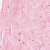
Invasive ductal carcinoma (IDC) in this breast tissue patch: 0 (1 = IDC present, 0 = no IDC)